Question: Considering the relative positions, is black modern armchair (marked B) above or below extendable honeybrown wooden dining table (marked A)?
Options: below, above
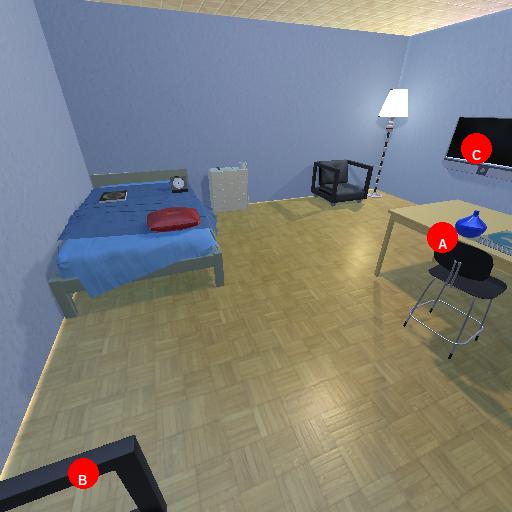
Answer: below